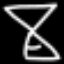
Label: hourglass